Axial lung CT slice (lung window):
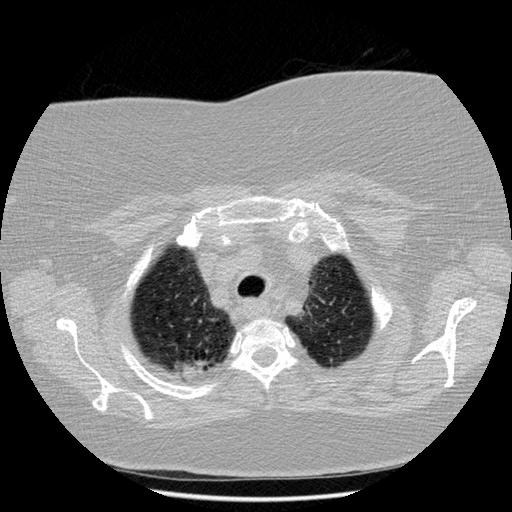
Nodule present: no